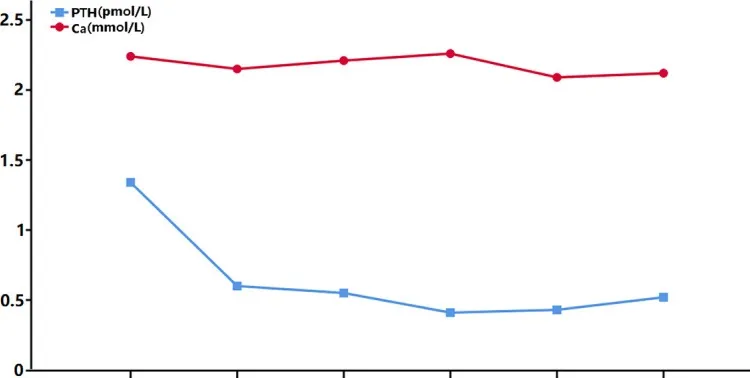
PTH and Ca levels.
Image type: pathology (masson_trichrome)